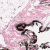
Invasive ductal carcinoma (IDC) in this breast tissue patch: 0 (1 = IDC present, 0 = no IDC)